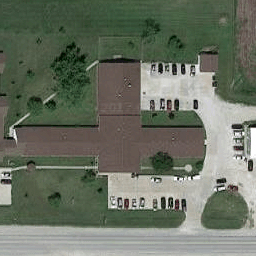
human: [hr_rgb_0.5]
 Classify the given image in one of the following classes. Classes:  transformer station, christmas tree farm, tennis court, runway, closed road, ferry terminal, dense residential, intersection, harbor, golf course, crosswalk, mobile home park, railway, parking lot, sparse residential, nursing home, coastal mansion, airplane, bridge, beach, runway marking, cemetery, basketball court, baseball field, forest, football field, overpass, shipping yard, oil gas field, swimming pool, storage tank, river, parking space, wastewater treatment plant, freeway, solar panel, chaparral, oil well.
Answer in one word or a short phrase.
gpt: nursing home